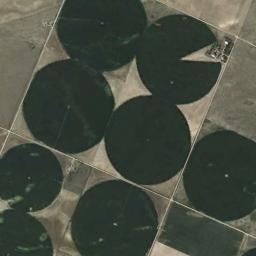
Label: circular_farmland